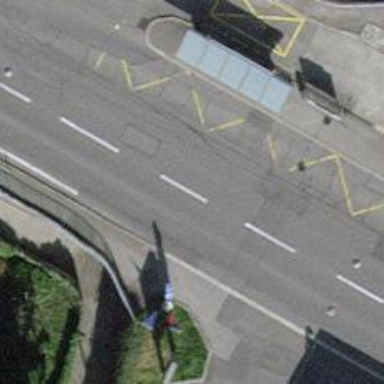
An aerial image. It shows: Bus stop for trolleybuses with designated stop position for public transport.